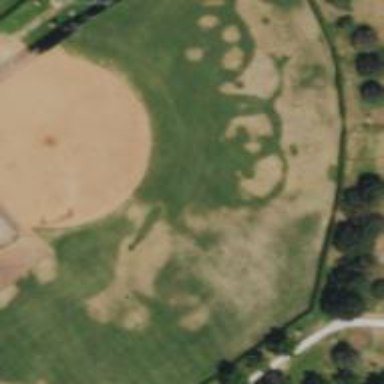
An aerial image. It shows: Baseball pitch for leisure and sports activities.